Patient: sex M, age 62
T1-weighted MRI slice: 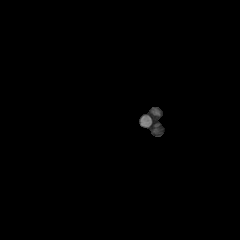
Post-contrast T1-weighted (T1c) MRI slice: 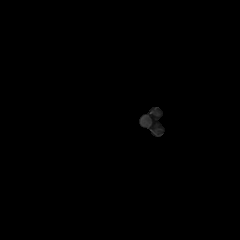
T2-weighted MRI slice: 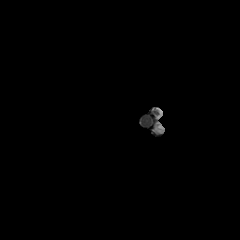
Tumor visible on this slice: no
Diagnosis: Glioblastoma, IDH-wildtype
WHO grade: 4